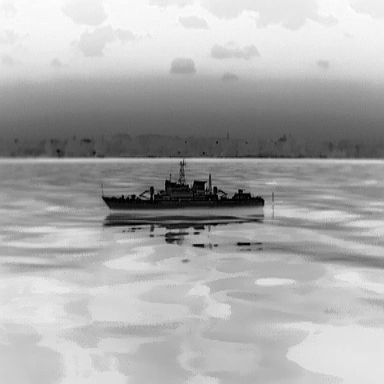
There is a warship in the infrared image.